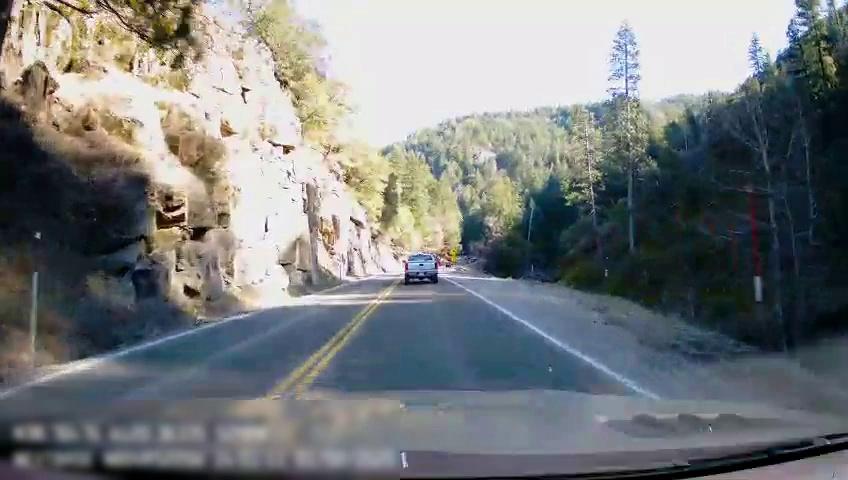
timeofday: Day
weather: Sunny
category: Drivable Space
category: Drivable Space
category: Vehicles | Truck
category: Lanes | Opposite Lane
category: Lanes | Current Lane
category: Lanes | Opposite Lane
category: Lanes | Current Lane